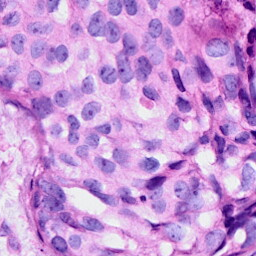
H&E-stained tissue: Breast